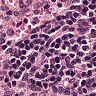
Metastatic tissue present: no